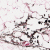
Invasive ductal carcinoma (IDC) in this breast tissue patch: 0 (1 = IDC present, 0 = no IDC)